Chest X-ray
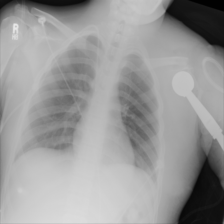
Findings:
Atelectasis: negative
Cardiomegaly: negative
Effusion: negative
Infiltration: negative
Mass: negative
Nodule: negative
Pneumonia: negative
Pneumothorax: negative
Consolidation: negative
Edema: negative
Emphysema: negative
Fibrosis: negative
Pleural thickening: negative
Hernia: negative